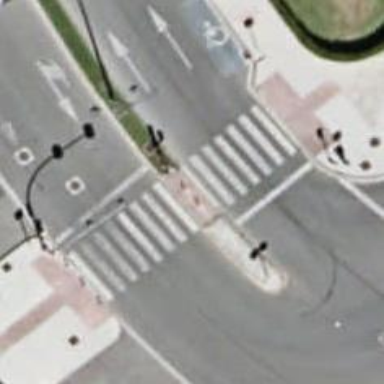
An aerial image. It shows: Zebra crossing on the road.